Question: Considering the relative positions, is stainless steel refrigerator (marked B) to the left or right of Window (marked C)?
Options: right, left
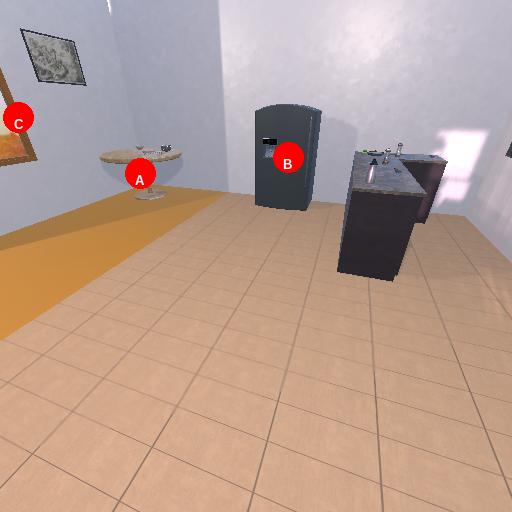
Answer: right